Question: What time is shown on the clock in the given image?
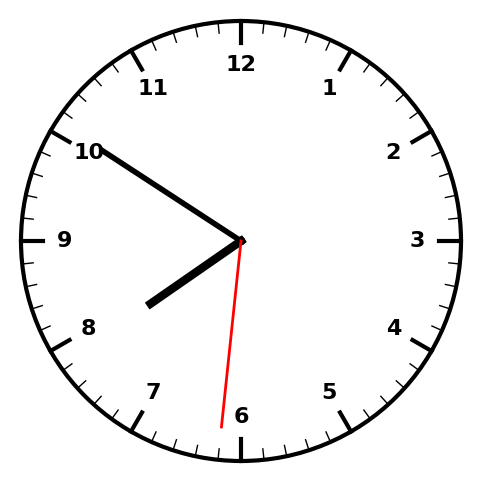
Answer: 07:50:31